Question: I downloaded the 64 bit Java EE IDE 64 bit version of Eclipse from this website today. Looks to be the Luna Release (4.4.0) if that matters. I can never figure out which version to download for my particular situation.

I then used JD GUI (<URL> to get the source code from a jar file so I can fix the source code that's broken. And then extracted the source code from the zip file in a personal folder under C:\ in Windows.
After launching Eclipse, I created a project under the default workspace location, called "test1" using the most basic project type (File > New > Project). When I had a maven project in there before creating "test1", I had an errors panel that showed me build errors. (I have "Build Automatically" turned on in Eclipse) However, the errors panel is now gone. I just have the "Project Explorer" and open files tabs panel showing. I could not find how to open the errors panel. Does anyone know?
I then went to File > Import > General > File System, to get a dialog called Import. I chose the root folder of the extracted zip files (from the *.jar file). I then clicked "Browse" to find "test1" project. And then clicked finish. It seems to have copied all of the files in that temp zip extraction location to the test1 location.
If I start typing invalid syntax, I get no build errors. How can I see the Java build errors?
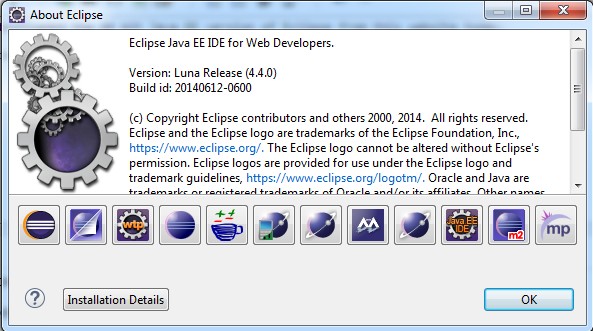
Answer: > using the most basic project type (File > New > Project).
The most basic project type has no functionality attached to it. Make it a Java project, instead. They you can configure just what's on its 'Java Build Path'.